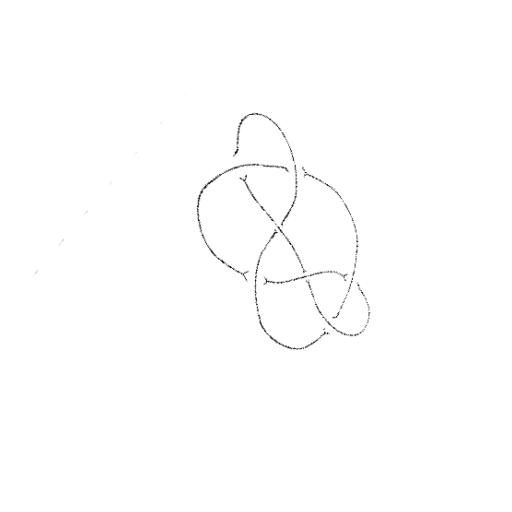
Crossing number: 7